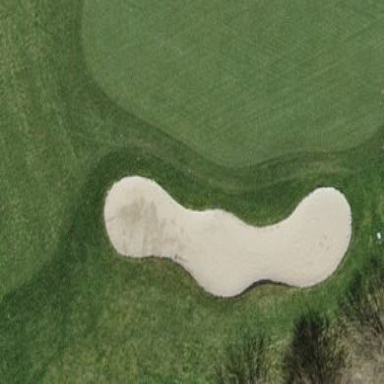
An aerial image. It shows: Golf bunker filled with natural sand.